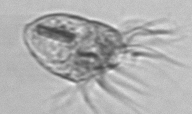
Label: Strombidium_morphotype1